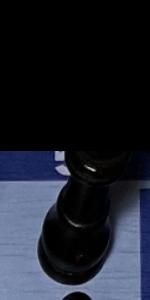
Label: King_Black